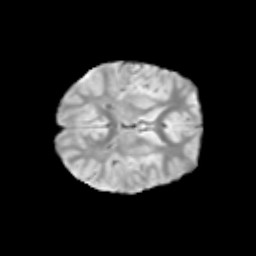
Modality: T2w
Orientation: axial
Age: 9
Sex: male
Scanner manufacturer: siemens
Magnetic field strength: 3 T
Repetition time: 3.8 s
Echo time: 0.07 s